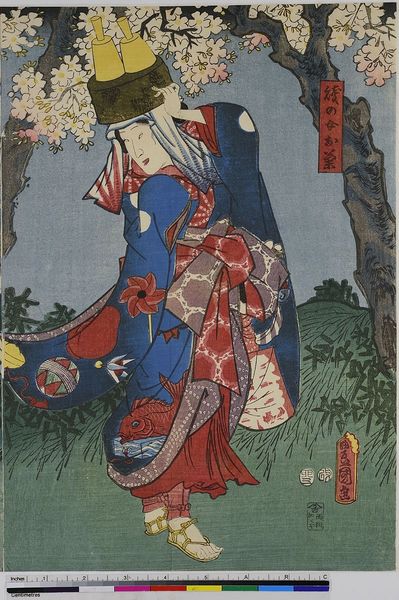
Titel: Schauspieler Onoe Kikugoro II als Shizunome Okiku, Nakamura Tsuruzo I als Kitahachi und Bando Hikosaburo IV als Yajirobei
Künstler: Utagawa Kunisada
Standort: Hamburg
Institution: Museum für Kunst und Gewerbe Hamburg
Schlagwörter: theater, holzschnitt, japan, druckgraphik, druckgrafik, zeit, schauspieler, farbholzschnitt, schauspielerin, kirschblüte, kabuki, edo, reproduktionen, druckerzeugnisse, theateraufführung, ukiyo, reisegepäck, gepäck